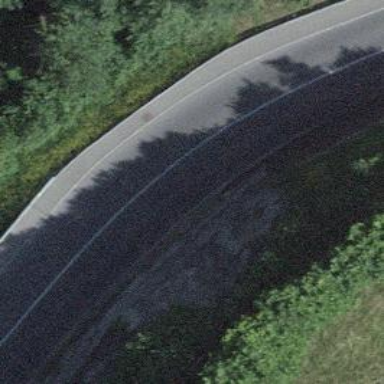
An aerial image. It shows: Primary road with asphalt surface.